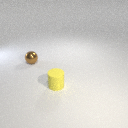
small brown metal sphere behind small yellow rubber cylinder